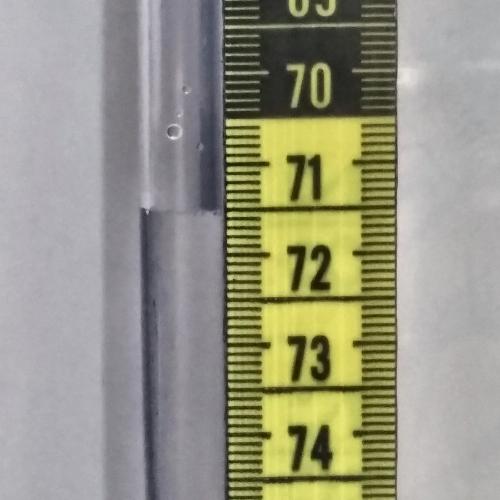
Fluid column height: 71.5 cm